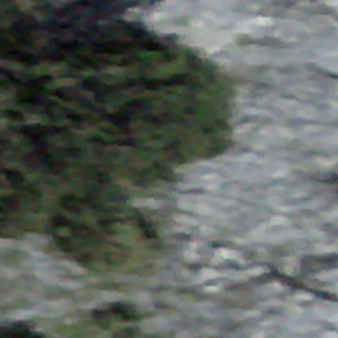
Label: other